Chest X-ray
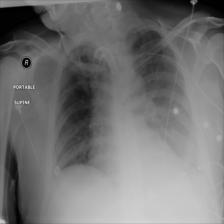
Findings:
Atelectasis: negative
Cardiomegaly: negative
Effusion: negative
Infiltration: negative
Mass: negative
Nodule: negative
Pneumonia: negative
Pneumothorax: negative
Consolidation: negative
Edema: negative
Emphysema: negative
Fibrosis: negative
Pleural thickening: negative
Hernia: negative